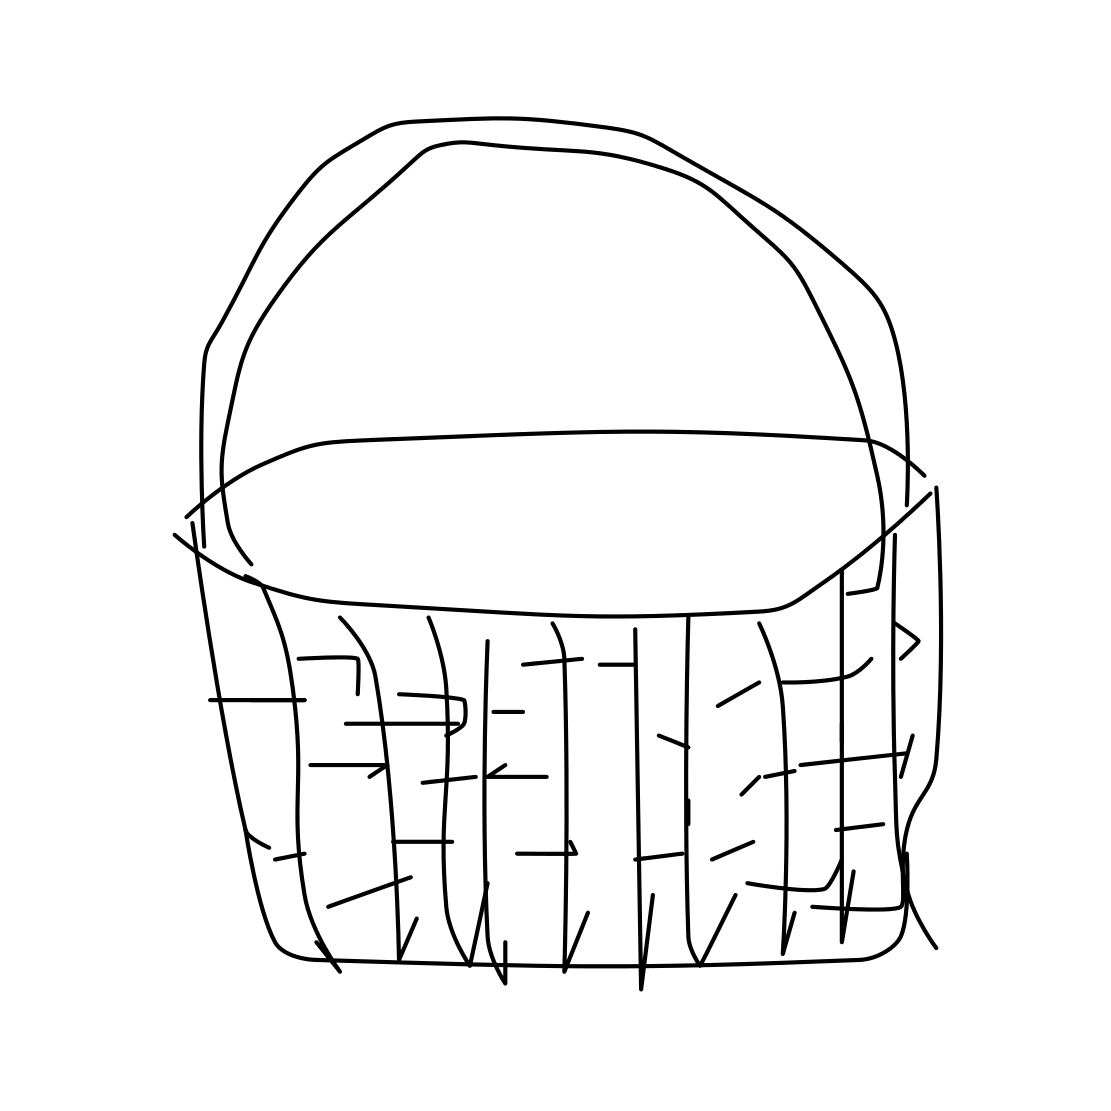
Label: basket